Brain MRI, t2w sequence, axial 2D slice.
Patient: age 30, sex M, weight 78 kg, height 1.78 m
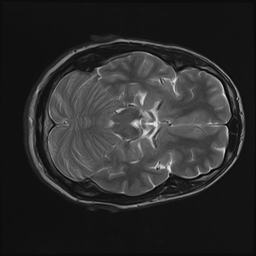